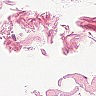
Metastatic tissue present: no